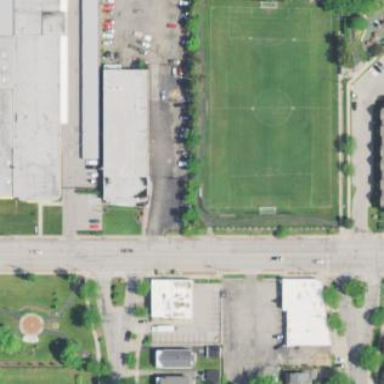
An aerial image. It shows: Turf pitch for multiple sports activities.